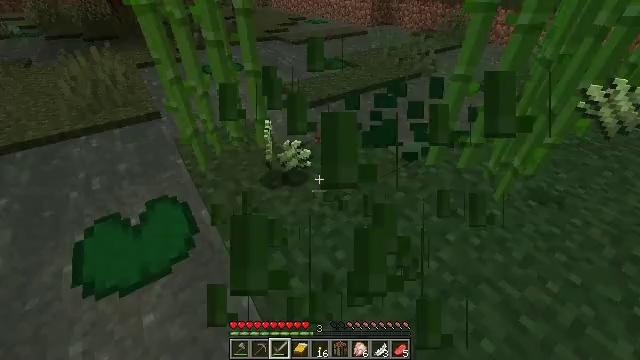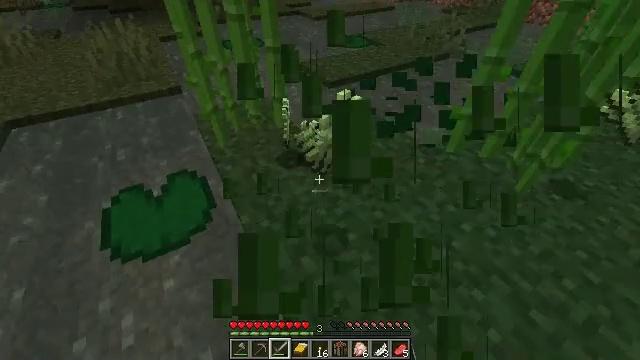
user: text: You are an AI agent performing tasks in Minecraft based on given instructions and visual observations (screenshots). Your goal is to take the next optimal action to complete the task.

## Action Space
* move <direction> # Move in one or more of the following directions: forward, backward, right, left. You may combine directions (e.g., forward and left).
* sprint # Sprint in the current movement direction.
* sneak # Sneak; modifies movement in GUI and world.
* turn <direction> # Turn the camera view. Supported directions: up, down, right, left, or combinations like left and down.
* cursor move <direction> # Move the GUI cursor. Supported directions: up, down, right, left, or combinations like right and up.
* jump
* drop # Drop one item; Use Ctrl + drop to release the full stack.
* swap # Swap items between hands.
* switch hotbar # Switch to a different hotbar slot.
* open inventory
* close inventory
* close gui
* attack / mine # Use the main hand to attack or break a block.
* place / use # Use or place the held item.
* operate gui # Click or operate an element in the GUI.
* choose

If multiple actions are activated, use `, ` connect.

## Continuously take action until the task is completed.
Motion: motion action
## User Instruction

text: Remove the lily pad floating on water.
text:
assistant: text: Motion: turn left and down
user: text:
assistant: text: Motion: turn left, attack / mine